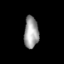
Tissue: skin
Cell type: Myeloid cells
Senescence score: 0.8364
Nuclear area (px): 451
Mean DAPI intensity: 157.448